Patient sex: M
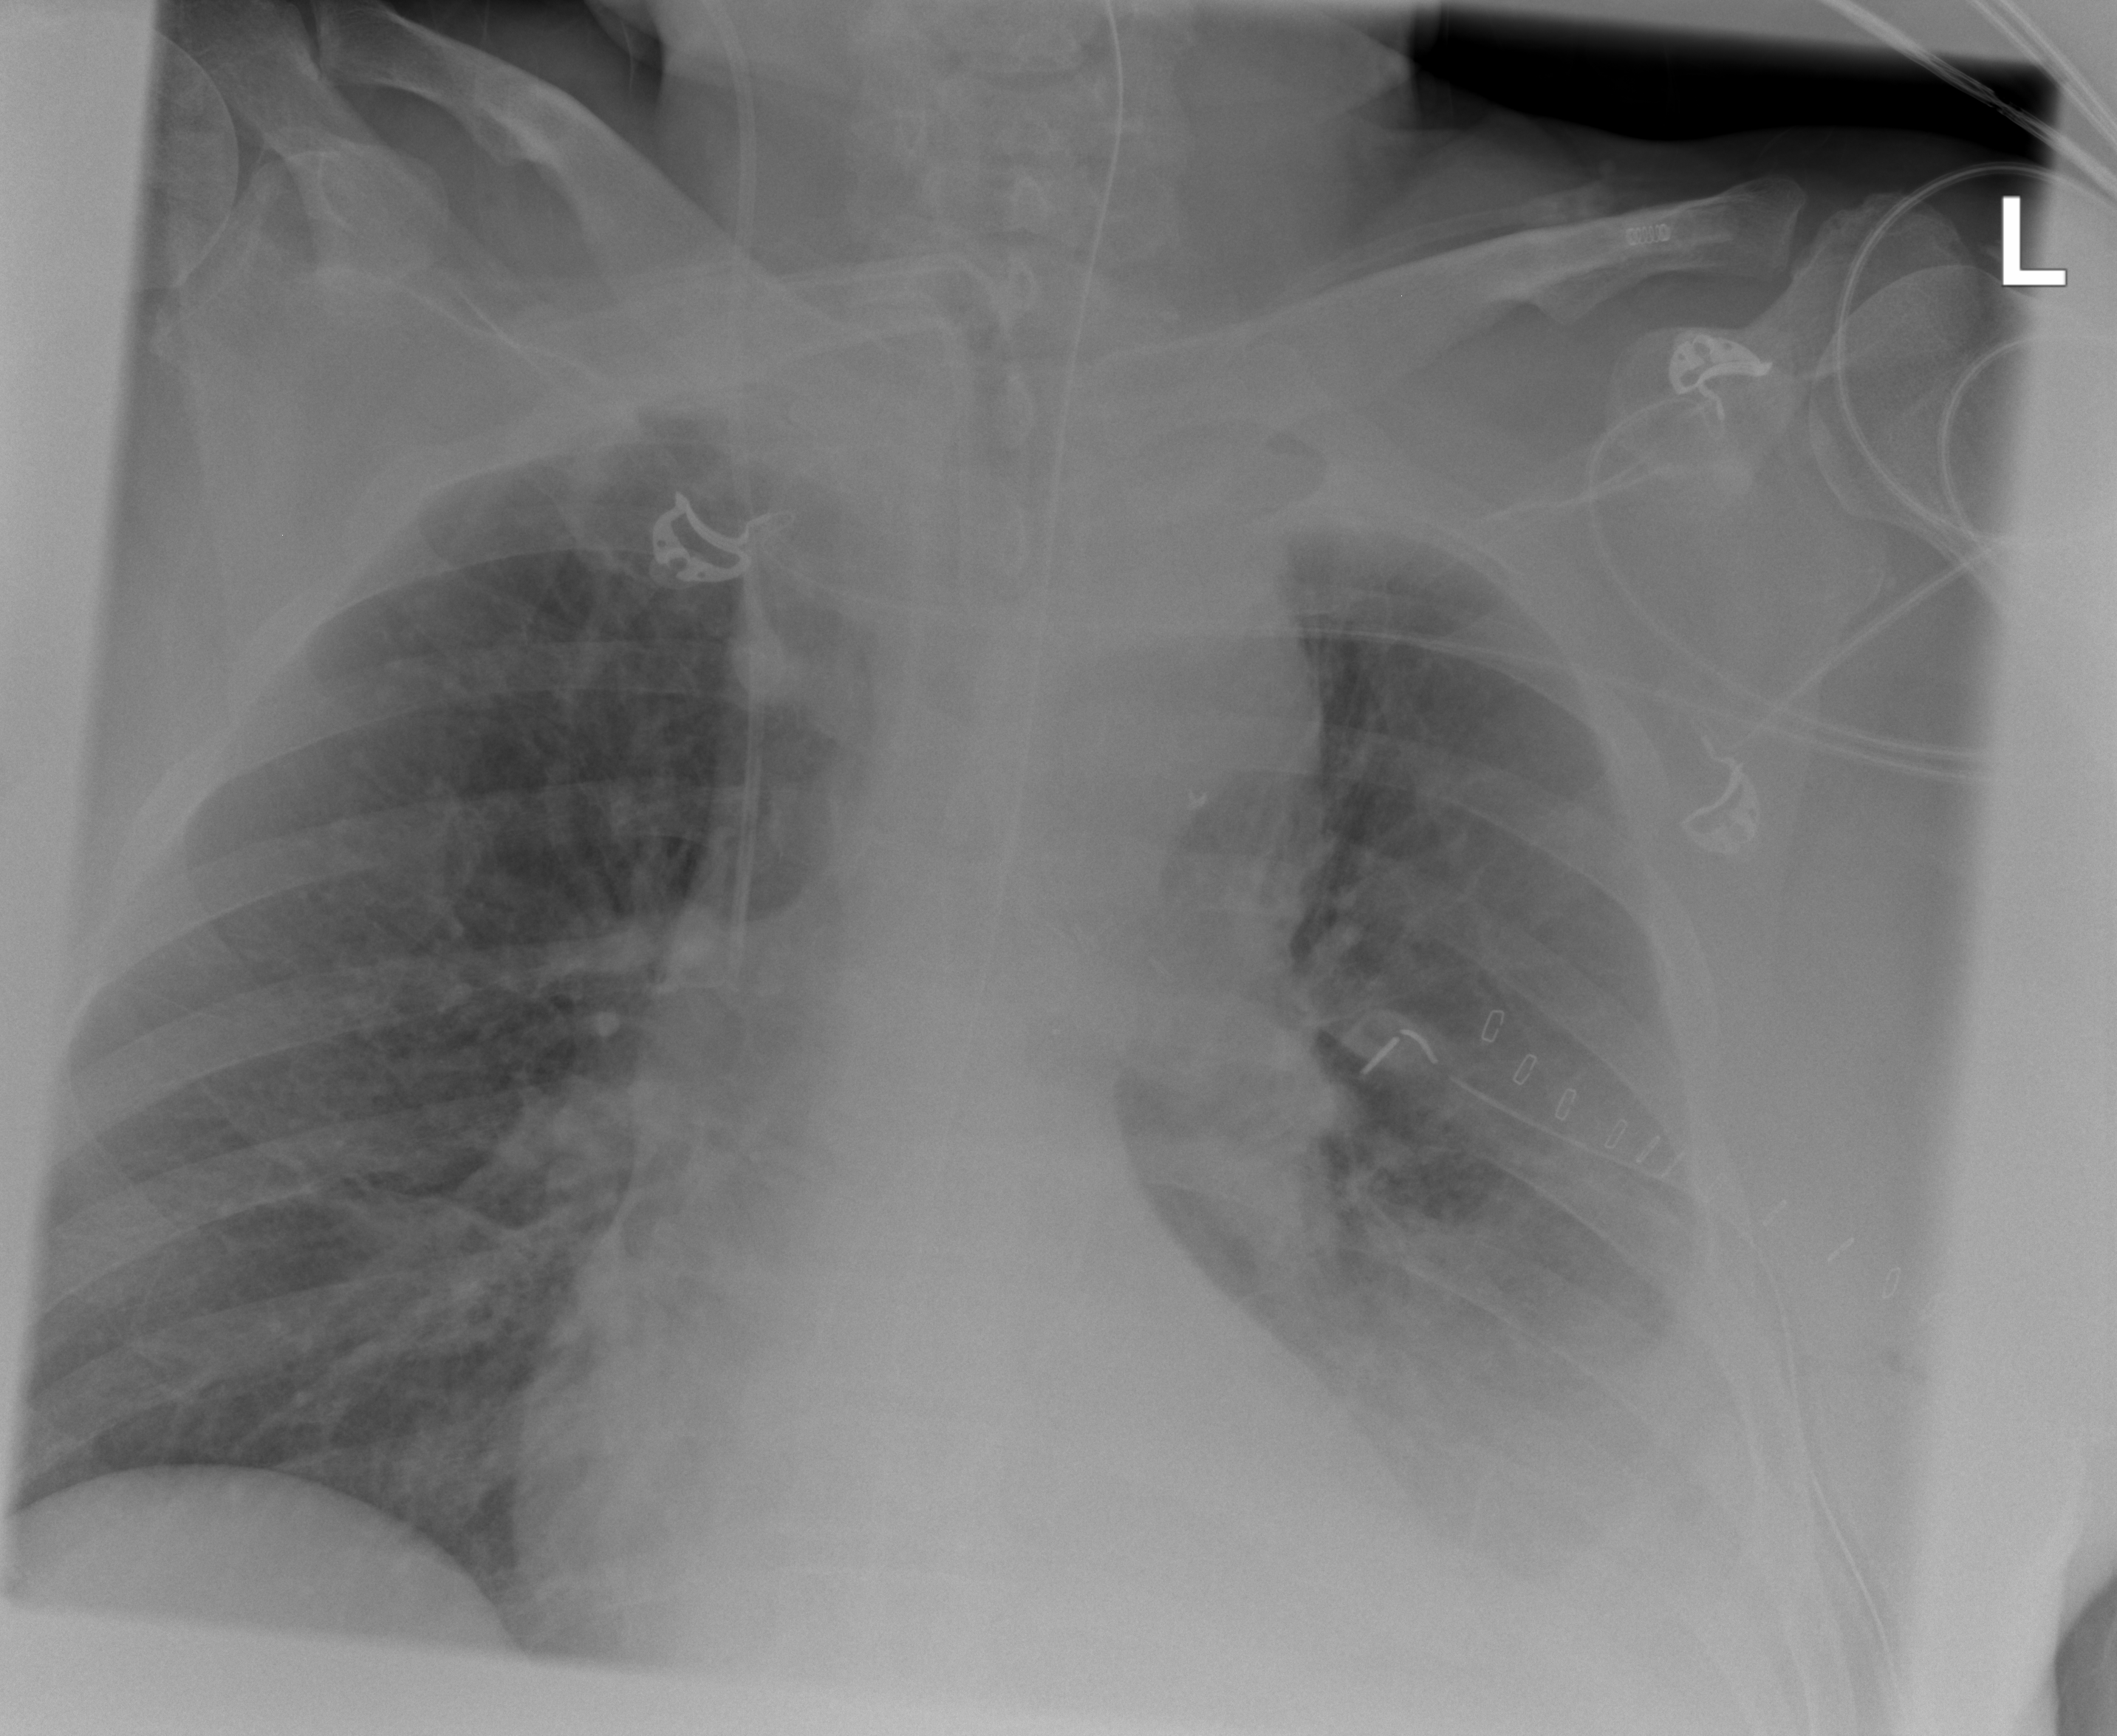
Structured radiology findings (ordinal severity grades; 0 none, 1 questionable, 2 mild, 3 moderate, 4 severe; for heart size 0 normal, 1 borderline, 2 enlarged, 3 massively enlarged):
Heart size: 1
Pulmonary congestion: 0
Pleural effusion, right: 0
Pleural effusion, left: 3
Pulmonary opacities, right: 0
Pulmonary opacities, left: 1
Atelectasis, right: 1
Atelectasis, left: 2